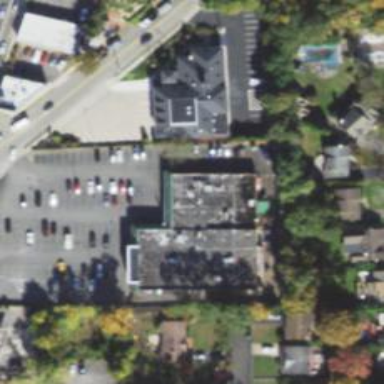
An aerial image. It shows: Retail building.